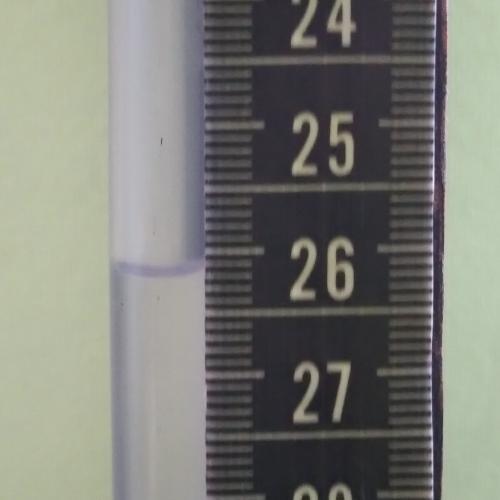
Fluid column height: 26.2 cm